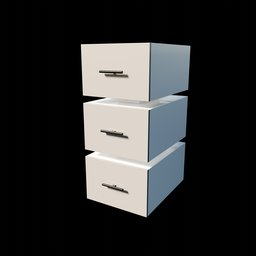
Label: furniture